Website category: sports
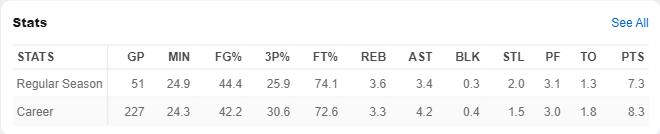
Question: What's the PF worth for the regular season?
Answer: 3.1

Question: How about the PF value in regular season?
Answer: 3.1

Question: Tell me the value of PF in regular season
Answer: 3.1

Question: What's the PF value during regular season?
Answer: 3.1

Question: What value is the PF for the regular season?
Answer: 3.1

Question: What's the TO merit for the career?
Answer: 1.8

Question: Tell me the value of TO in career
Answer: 1.8

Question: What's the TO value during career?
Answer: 1.8

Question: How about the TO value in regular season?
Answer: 1.3

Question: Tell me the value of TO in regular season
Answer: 1.3

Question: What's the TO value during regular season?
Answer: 1.3

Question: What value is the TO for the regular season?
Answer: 1.3

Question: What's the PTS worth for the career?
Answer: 8.3

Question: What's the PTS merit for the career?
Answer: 8.3

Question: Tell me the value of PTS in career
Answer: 8.3

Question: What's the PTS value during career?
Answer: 8.3

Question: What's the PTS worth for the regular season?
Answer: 7.3

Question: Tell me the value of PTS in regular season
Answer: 7.3

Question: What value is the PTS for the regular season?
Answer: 7.3